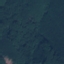
Land use / land cover: Forest